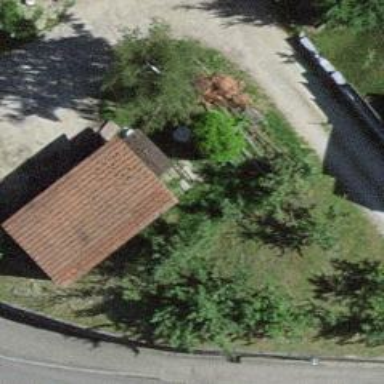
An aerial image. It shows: Stable building.